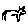
Label: cat